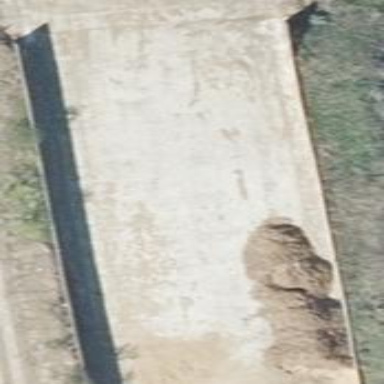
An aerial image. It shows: Storage tank with man-made structure.